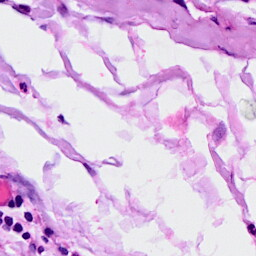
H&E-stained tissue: Breast